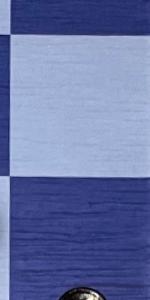
Label: Empty